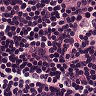
Metastatic tissue present: no